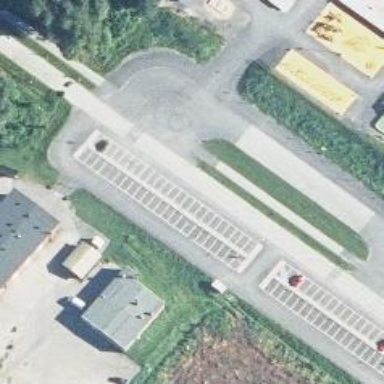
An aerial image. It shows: Unmarked crossing for cyclists on cycleway.